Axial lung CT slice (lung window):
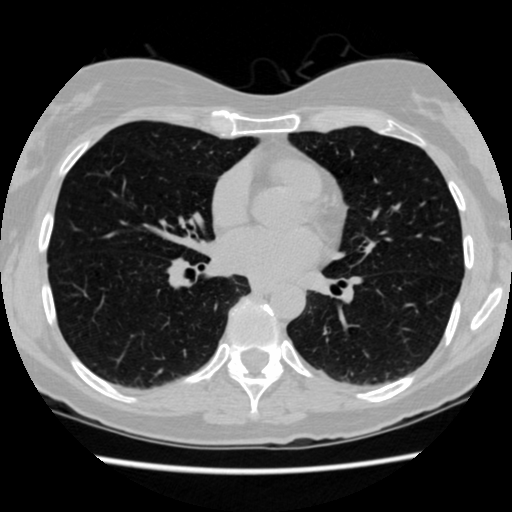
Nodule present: no